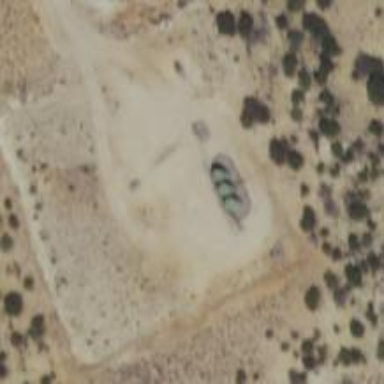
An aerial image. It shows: Storage tank with man-made structure.